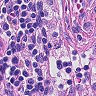
Metastatic tissue present: no